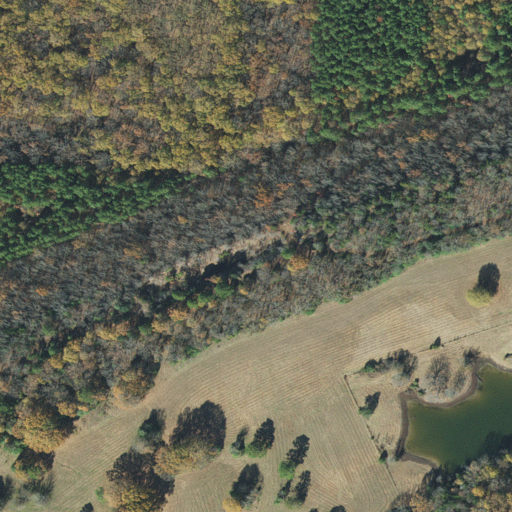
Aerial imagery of ridge(s) in Arkansas named Barger Ridge containing woody wetlands, pasture, deciduous forest, evergreen forest, mixed forest, and open water